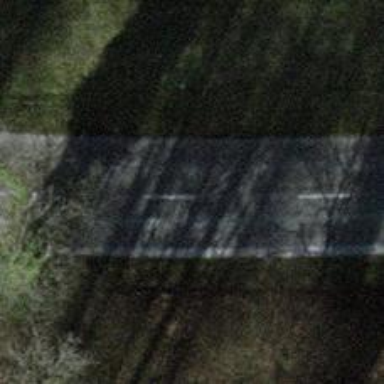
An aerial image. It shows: Tertiary road with asphalt surface.